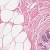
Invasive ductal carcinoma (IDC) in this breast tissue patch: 0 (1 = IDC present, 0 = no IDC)